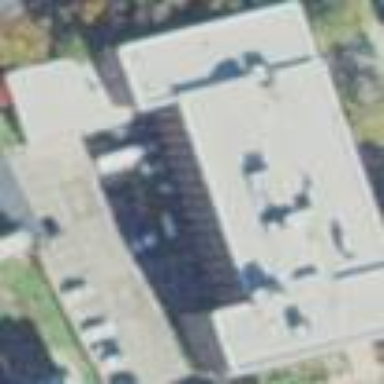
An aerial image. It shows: Public library building.